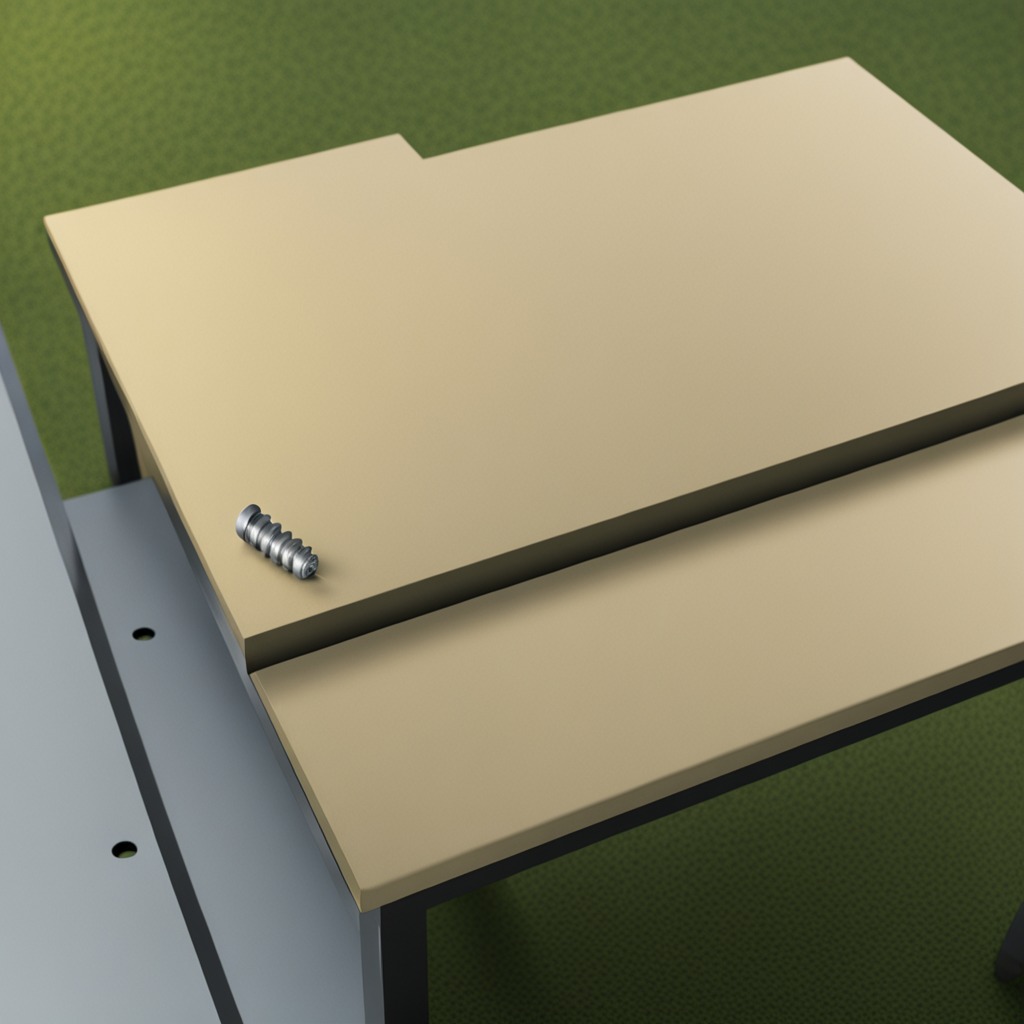
A metal screw is lying on a clean utility table in a temporary outdoor tool station afternoon light present textured surface.